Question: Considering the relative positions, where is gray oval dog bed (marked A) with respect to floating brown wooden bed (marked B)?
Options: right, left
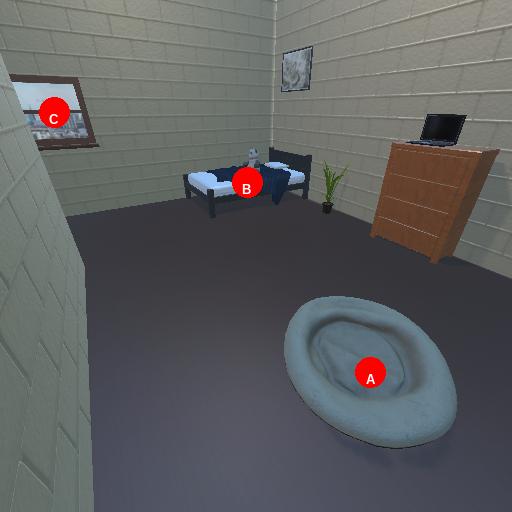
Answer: right